Question: I've an app where I have 2 icons within a 'Linearlayout'. How to position the icons next to each other centrally?

'''
<LinearLayout
xmlns:android="http://schemas.android.com/apk/res/android"
android:layout_width="fill_parent"
android:layout_height="fill_parent"
android:orientation="horizontal" >
<Button
android:id="@+id/buttonsignin"
android:layout_width="wrap_content"
android:layout_height="wrap_content"
android:layout_gravity="center"
android:background="@drawable/signinbuttonmenu" />
<Button
android:id="@+id/buttongetrota"
android:layout_width="wrap_content"
android:layout_height="wrap_content"
android:layout_gravity="center"
android:background="@drawable/rotabuttonmenu"/>
</LinearLayout>
'''
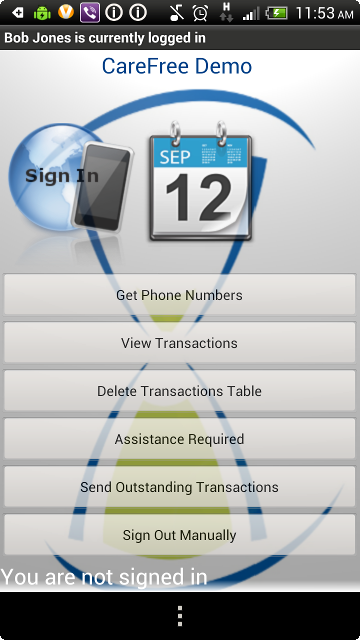
Answer: Adding the attribute 'android:gravity' with the value of 'center_horizontal' ('android:gravity="center_horizontal"') to the parent 'LinearLayout' will do it. Changing the 'center_horizontal' to just 'center' will set it right in the center both Vertically as well as Horizontally.
'''
<LinearLayout
xmlns:android="http://schemas.android.com/apk/res/android"
android:layout_width="fill_parent"
android:layout_height="fill_parent"
android:gravity="center_horizontal"
android:orientation="horizontal" >
<Button
android:id="@+id/buttonsignin"
android:layout_width="wrap_content"
android:layout_height="wrap_content"
android:layout_gravity="center"
android:background="@drawable/signinbuttonmenu" />
<Button
android:id="@+id/buttongetrota"
android:layout_width="wrap_content"
android:layout_height="wrap_content"
android:layout_gravity="center"
android:background="@drawable/rotabuttonmenu" />
</LinearLayout>
'''